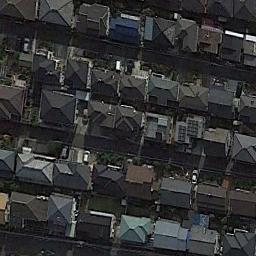
Label: residential